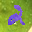
Label: 2